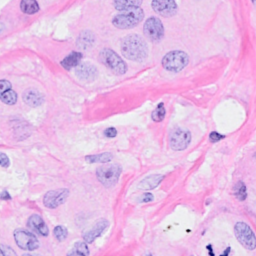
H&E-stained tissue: Breast